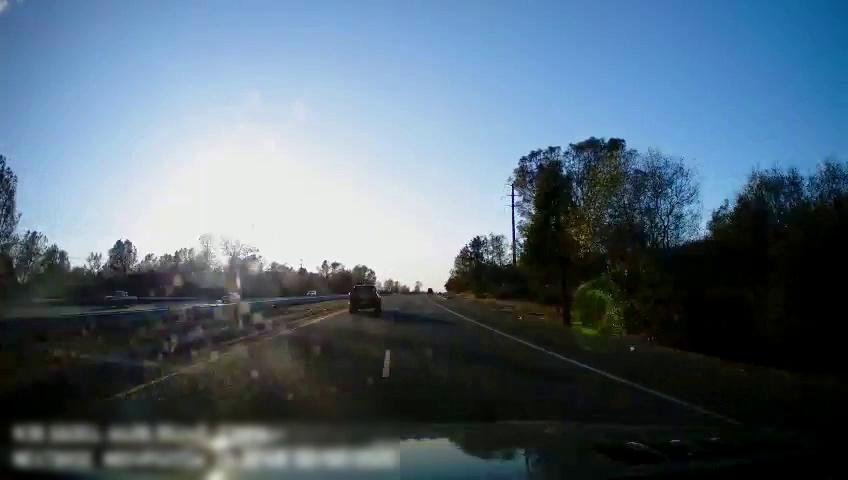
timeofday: Day
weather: Sunny
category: Drivable Space
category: Drivable Space
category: Vehicles | Truck
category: Vehicles | Truck
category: Vehicles | Car
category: Lanes | Current Lane
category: Lanes | Current Lane
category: Lanes | Alternate Lane